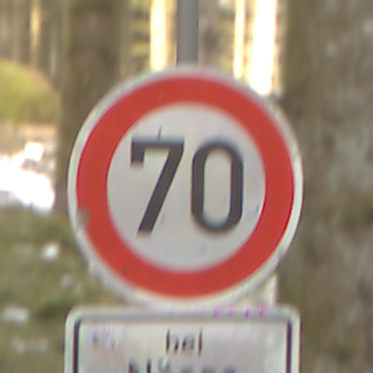
Verkehrszeichen: Geschwindigkeit70
Zusatzzeichen unten: BeiNaesse
Umgebung: Outdoor, Nature
Tageszeit: MorningAfternoon
Wetter: Overcast
Licht: Natural
Jahreszeit: Winter
Kontrast: LowContrast